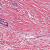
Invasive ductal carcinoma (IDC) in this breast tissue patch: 1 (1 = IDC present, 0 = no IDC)